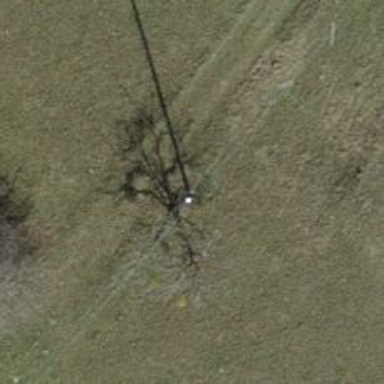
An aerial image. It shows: Minor power line.